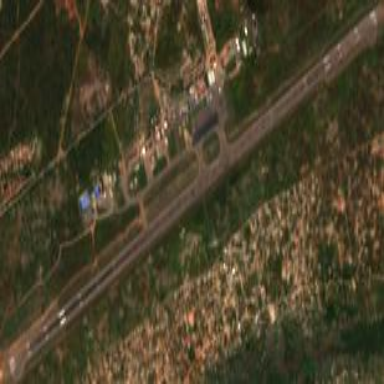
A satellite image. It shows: Asphalt runway at the airport.